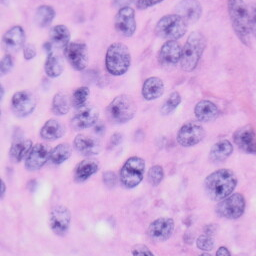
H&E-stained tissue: Skin